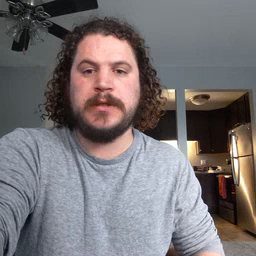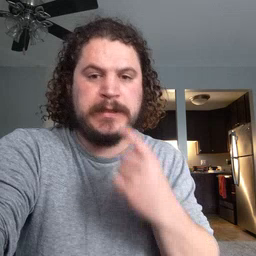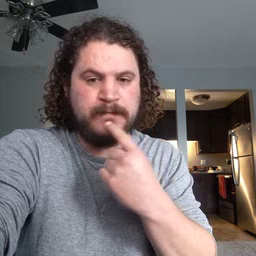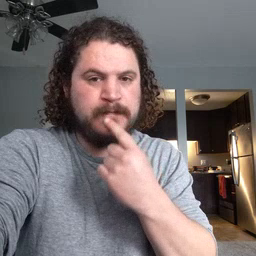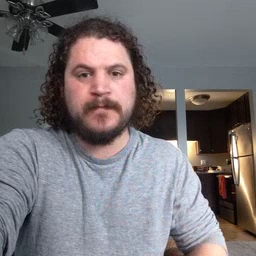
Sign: lips